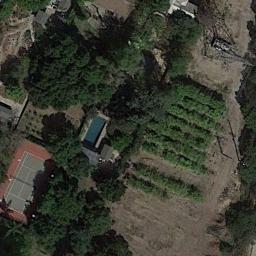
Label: tennis_court